Question: I have a listview in which I am showing contacts Name. There are more values which are associated to the listview. When I press the row in the listview I am sending the Hashmap to the other activity and based on the HashMap size I want to create the TextViews dynamically and assign values to those dynamically created textviews like Name, Email, PhoneNo.
'''
mListView.setOnItemClickListener(new OnItemClickListener() {
@Override
public void onItemClick(AdapterView<?> arg0, View view, int position,
long id) {
// TODO Auto-generated method stub
@SuppressWarnings("unchecked")
HashMap<String, String> o = (HashMap<String, String>) mListView.getItemAtPosition(position);
Intent i = new Intent (Contacts.this , Contacts_Detail.class);
i.putExtra("HASHMAP", o);
startActivity(i);
}
});
'''
'''
public class Contacts_Detail extends Activity {
LinearLayout mLinearlayout;
TextView rowTextView;
HashMap<String, String> ModuleName;
ArrayList<String> KEY;
List<TextView> allTxts;
private LayoutInflater inflater;
View layout;
@SuppressWarnings("unchecked")
@Override
protected void onCreate(Bundle savedInstanceState) {
// TODO Auto-generated method stub
super.onCreate(savedInstanceState);
setContentView(R.layout.activity_test);
mLinearlayout = (LinearLayout) findViewById(R.id.LinearLayout);
Bundle extras = getIntent().getExtras();
if (extras != null)
{
//map = HashMap<String, String>>getIntent().getSerializableExtra("MODULE_LIST");
ModuleName = (HashMap<String, String>) extras.getSerializable("HASHMAP");
//KEY = (ArrayList<String>) extras.getSerializable("KEY");
}
else
{
Toast.makeText(getApplicationContext(), "No Data Found", Toast.LENGTH_LONG).show();
return;
}
int N = ModuleName.size(); // total number of textviews to add
final TextView[] myTextViews = new TextView[N]; // create an empty array;
allTxts = new ArrayList<TextView>();
for (int i = 0; i < N; i++) {
// create a new textview
rowTextView = new TextView(this);
allTxts.add(rowTextView);
// set some properties of rowTextView or something
rowTextView.setText("This is TextView #" + i);
rowTextView.setId(i);
// add the textview to the linearlayout
mLinearlayout.addView(rowTextView);
// save a reference to the textview for later
myTextViews[i] = rowTextView;
}
}}
'''

As you see all the textviews are created succesfully.But I want to assign HASHMAP values to all the dynamically created textviews.
How to achieve this.?
can I use the concept of layout inflater for that. ?
Thanks in advance
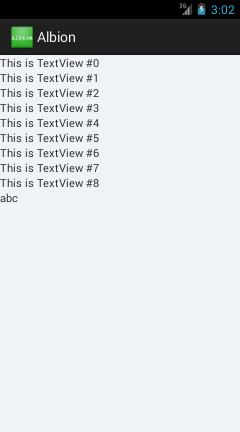
Answer: Try this
Before your 'for' loop add
'''
Set<String> keys = ModuleName.keySet();
String[] values = new String[N];
int i = 0;
for (String key : keys) {
values[i] = ModuleName.get(key);
i++;
}
'''
and then inside the 'for' loop, set text to the 'TextView'
'''
rowTextView.setText(values[i]);
'''
Hope it helps.